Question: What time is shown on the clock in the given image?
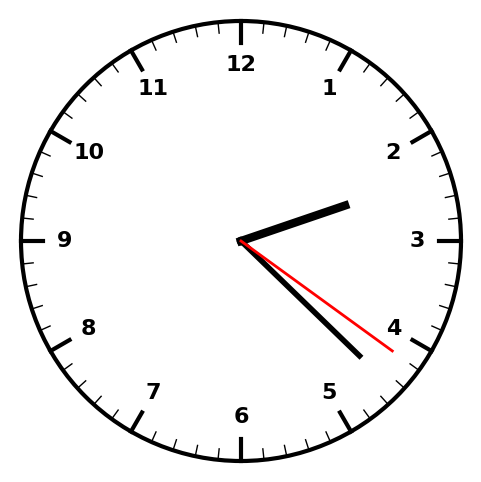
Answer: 02:22:21